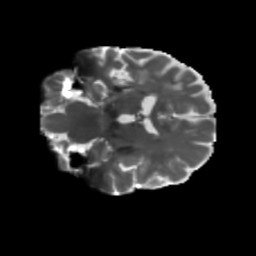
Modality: T2w
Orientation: coronal
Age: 70
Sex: male
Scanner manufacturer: siemens
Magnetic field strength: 3 T
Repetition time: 5.25 s
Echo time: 0.08 s